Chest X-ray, PA view. Patient: 45 years old, sex M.
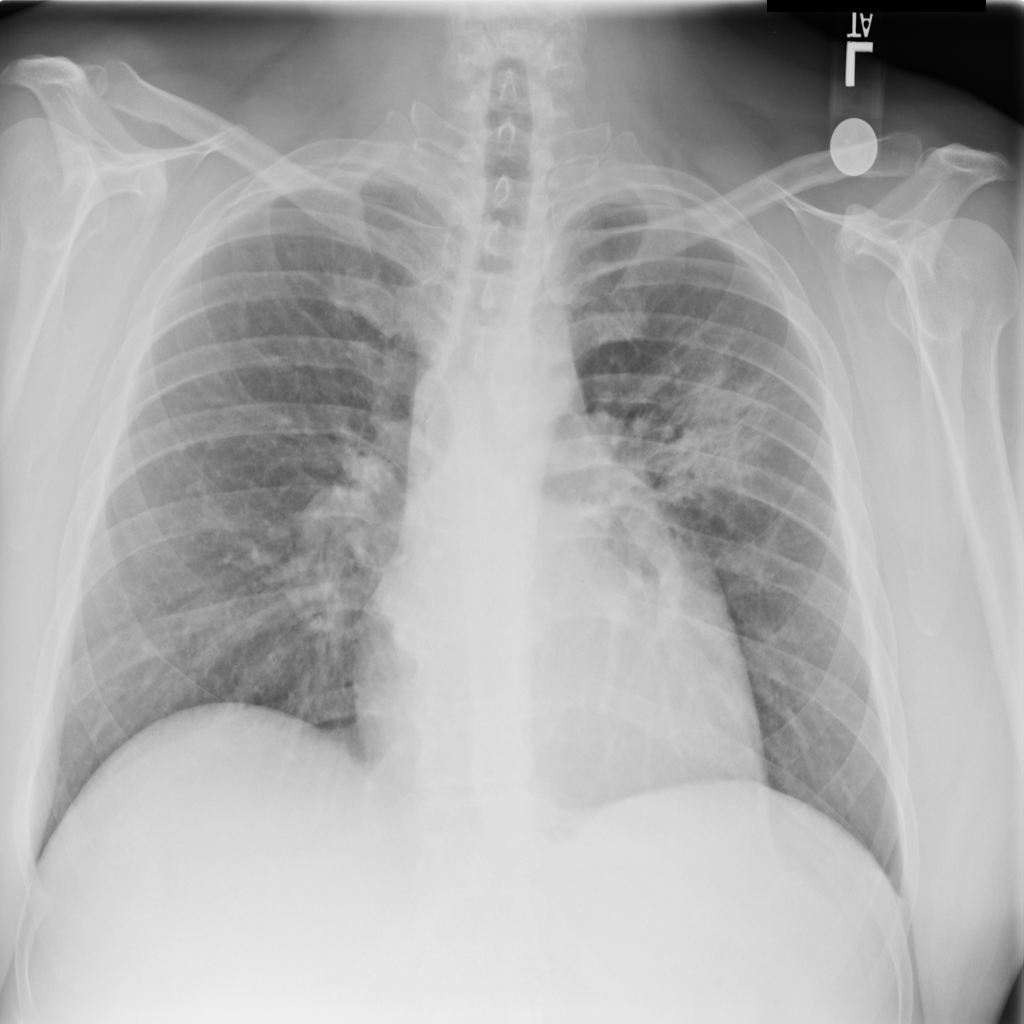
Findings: Infiltration